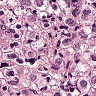
Metastatic tissue present: yes